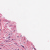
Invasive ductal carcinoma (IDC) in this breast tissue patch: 1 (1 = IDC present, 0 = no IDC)